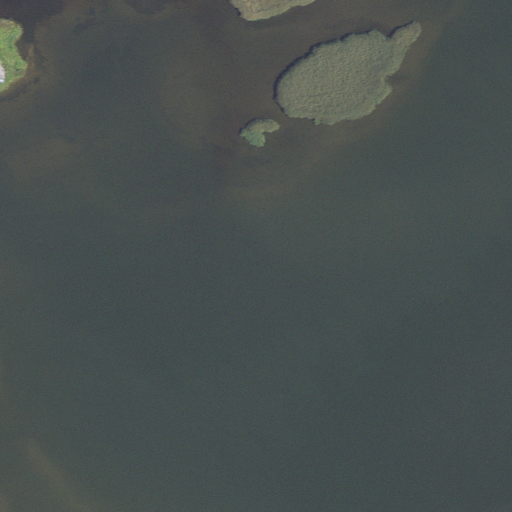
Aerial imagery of cape in Massachusetts named Allen Point containing open water, herbaceous wetlands, and low intensity development